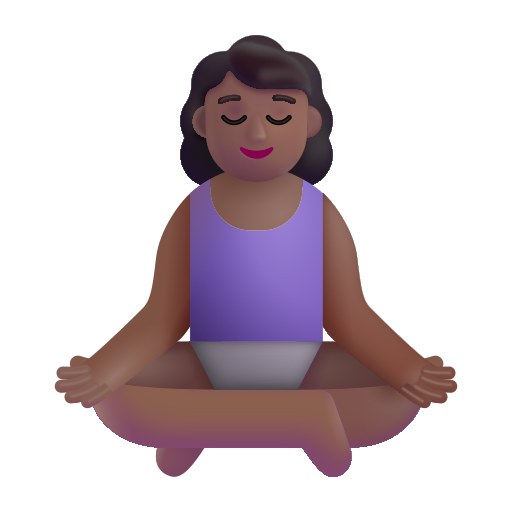
woman in lotus position color  dark